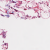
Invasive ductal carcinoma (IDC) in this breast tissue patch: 0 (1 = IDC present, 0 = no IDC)